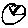
Label: circle